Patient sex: M
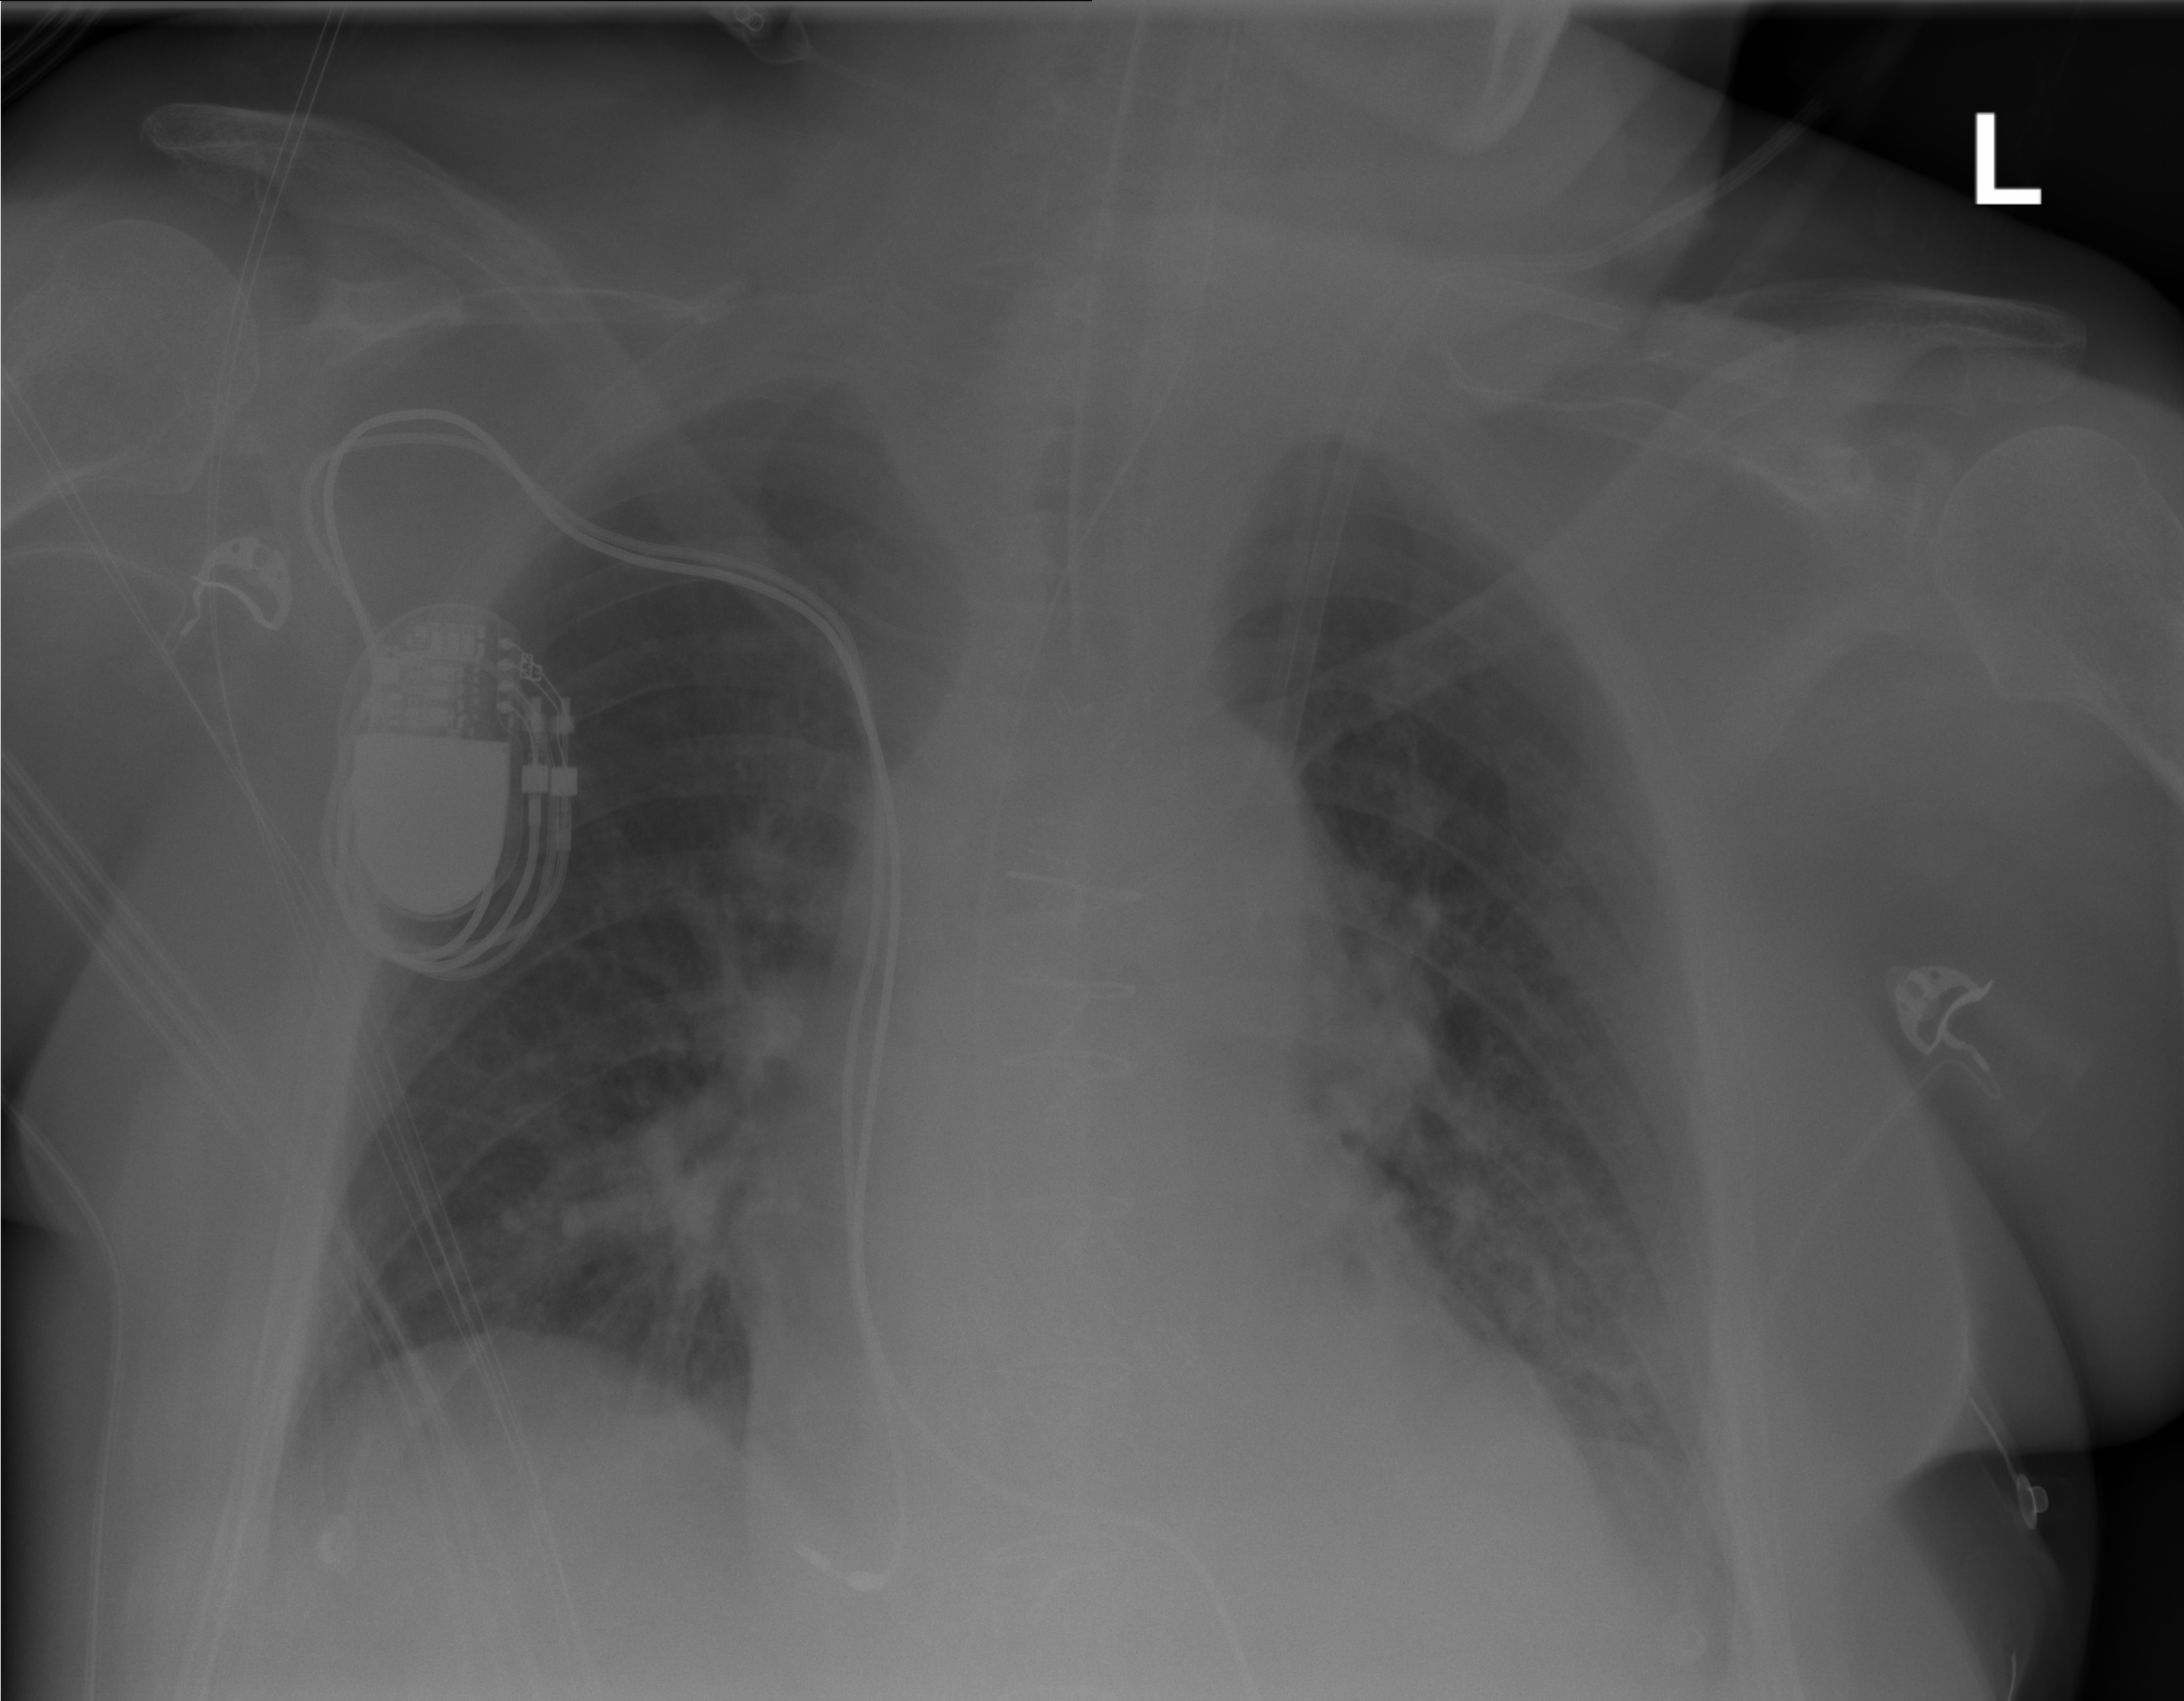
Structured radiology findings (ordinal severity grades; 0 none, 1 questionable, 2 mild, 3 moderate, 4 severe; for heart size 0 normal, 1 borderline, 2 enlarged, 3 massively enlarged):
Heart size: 0
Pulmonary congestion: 1
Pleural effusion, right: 0
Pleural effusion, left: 0
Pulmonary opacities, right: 0
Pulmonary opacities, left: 0
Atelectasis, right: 0
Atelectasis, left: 0